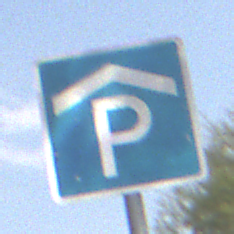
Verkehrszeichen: Parkhaus
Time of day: MorningAfternoon
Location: Outdoor (Nature)
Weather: PartlyCloudy
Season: NotSpecified
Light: Natural